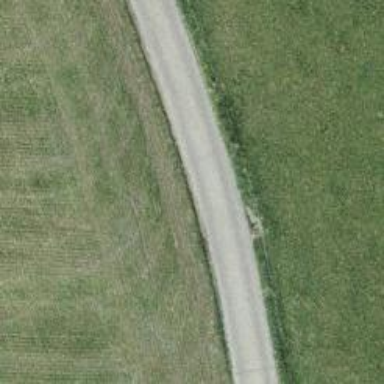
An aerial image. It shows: Unclassified road with asphalt surface. The road has grade1 tracktype.